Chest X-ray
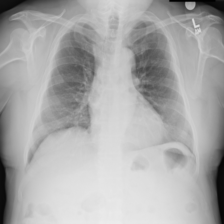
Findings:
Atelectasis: negative
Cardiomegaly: negative
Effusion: negative
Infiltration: negative
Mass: negative
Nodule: negative
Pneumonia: negative
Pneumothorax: negative
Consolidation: negative
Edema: negative
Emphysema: negative
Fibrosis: negative
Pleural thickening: negative
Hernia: negative